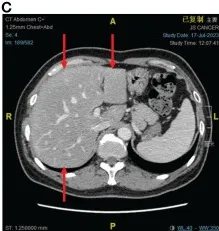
The response of liver metastases to immunotherapy combined with chemotherapy. (C) After four cycles of treatment.
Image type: radiology (ct)